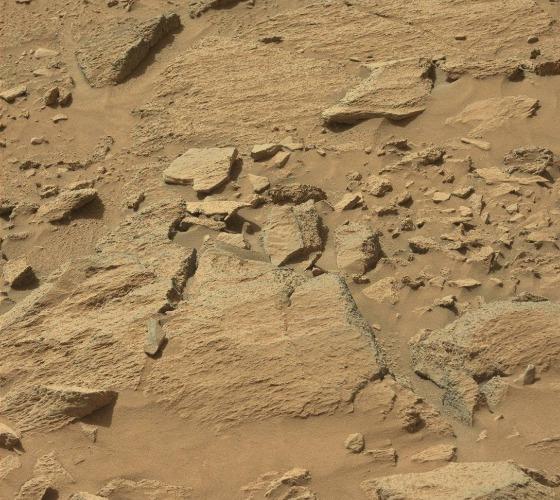
Terrain classes present: Bedrock, Gravel / Sand / Soil, Rock, Shadow